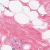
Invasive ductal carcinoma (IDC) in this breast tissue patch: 0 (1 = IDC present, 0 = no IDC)